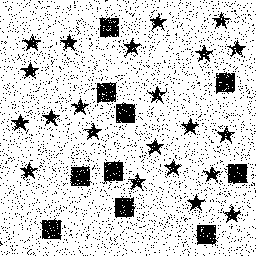
Squares: 10
Triangles: 0
Stars: 22
Total shapes: 32